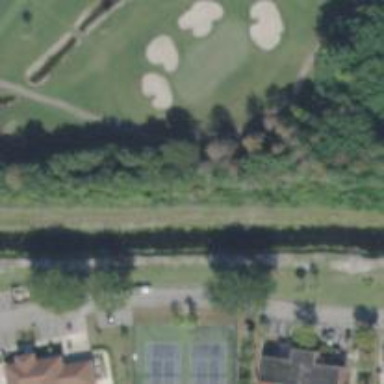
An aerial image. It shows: Service road used as golf cart path.